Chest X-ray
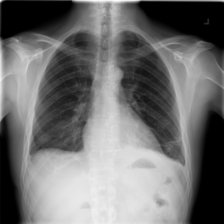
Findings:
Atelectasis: positive
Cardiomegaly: negative
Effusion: positive
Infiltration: positive
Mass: negative
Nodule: negative
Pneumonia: negative
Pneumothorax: negative
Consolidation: negative
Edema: negative
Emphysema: negative
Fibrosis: negative
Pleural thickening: negative
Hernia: negative